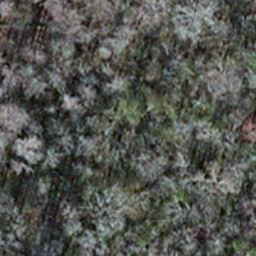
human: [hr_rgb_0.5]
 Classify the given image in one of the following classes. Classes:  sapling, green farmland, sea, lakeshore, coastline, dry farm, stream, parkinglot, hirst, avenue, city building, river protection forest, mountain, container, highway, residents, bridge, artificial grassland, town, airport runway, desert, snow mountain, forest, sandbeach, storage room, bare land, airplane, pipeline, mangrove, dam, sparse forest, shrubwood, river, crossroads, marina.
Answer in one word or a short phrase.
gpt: sapling